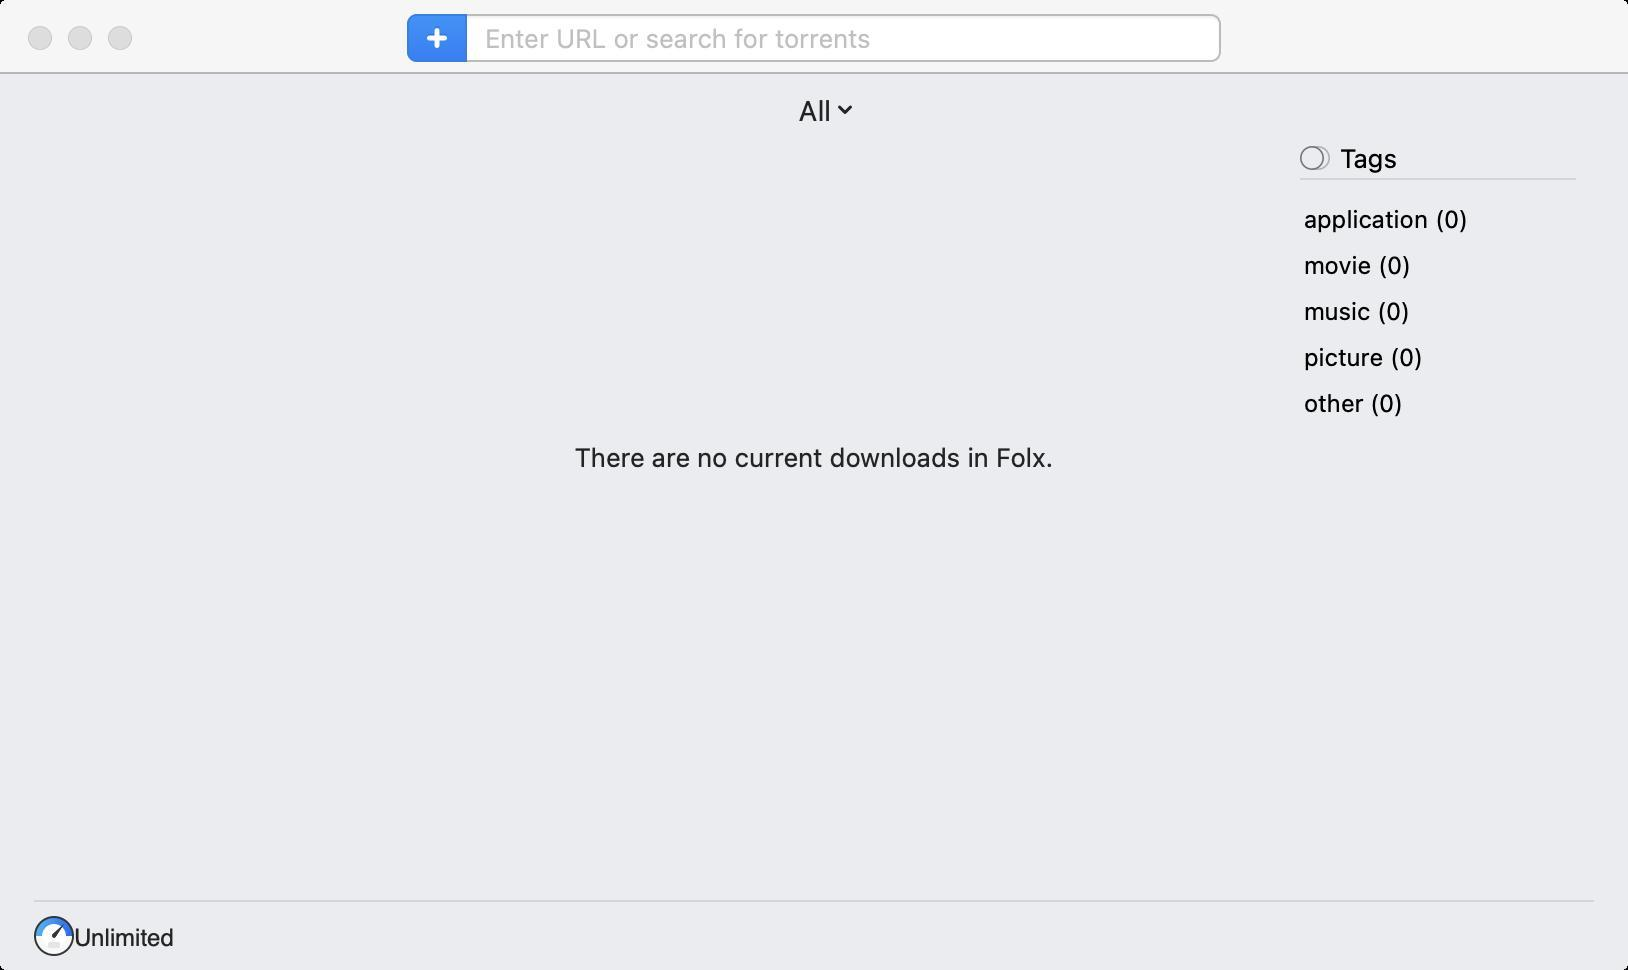
Accessibility tree:
{"name": "", "role": "AXWindow", "description": null, "role_description": "dialog", "value": null, "position": "353.00;231.00", "size": "814;485", "children": [{"name": null, "role": "AXStaticText", "description": null, "role_description": "text", "value": "There are no current downloads in Folx.", "position": "258.00;219.50", "size": "298;17", "children": []}, {"name": null, "role": "AXSplitGroup", "description": null, "role_description": "split group", "value": null, "position": "0.00;67.00", "size": "814;383", "children": [{"name": null, "role": "AXScrollArea", "description": null, "role_description": "scroll area", "value": null, "position": "0.00;67.00", "size": "640;383", "children": [{"name": null, "role": "AXOutline", "description": null, "role_description": "outline", "value": null, "position": "0.00;67.00", "size": "640;383", "children": [{"name": null, "role": "AXColumn", "description": null, "role_description": "column", "value": null, "position": "0.00;67.00", "size": "640;383", "children": []}]}]}, {"name": null, "role": "AXSplitter", "description": null, "role_description": "splitter", "value": 640.0, "position": "640.00;67.00", "size": "0;383", "children": []}, {"name": null, "role": "AXStaticText", "description": null, "role_description": "text", "value": "Tags", "position": "668.00;70.00", "size": "33;17", "children": []}, {"name": "", "role": "AXButton", "description": null, "role_description": "button", "value": null, "position": "648.00;67.00", "size": "158;22", "children": []}, {"name": null, "role": "AXImage", "description": "TagsTableIcon", "role_description": "image", "value": null, "position": "650.00;73.00", "size": "15;12", "children": []}, {"name": null, "role": "AXScrollArea", "description": null, "role_description": "scroll area", "value": null, "position": "650.00;99.00", "size": "159;341", "children": [{"name": null, "role": "AXTable", "description": null, "role_description": "table", "value": null, "position": "650.00;99.00", "size": "159;341", "children": [{"name": null, "role": "AXRow", "description": null, "role_description": "table row", "value": null, "position": "650.00;99.00", "size": "159;23", "children": [{"name": null, "role": "AXCell", "description": null, "role_description": "cell", "value": null, "position": "650.00;99.00", "size": "159;23", "children": [{"name": null, "role": "AXStaticText", "description": null, "role_description": "text", "value": "application", "position": "650.00;101.00", "size": "66;17", "children": []}, {"name": null, "role": "AXStaticText", "description": null, "role_description": "text", "value": "(0)", "position": "715.50;101.00", "size": "21;18", "children": []}]}]}, {"name": null, "role": "AXRow", "description": null, "role_description": "table row", "value": null, "position": "650.00;122.00", "size": "159;23", "children": [{"name": null, "role": "AXCell", "description": null, "role_description": "cell", "value": null, "position": "650.00;122.00", "size": "159;23", "children": [{"name": null, "role": "AXStaticText", "description": null, "role_description": "text", "value": "movie", "position": "650.00;124.00", "size": "38;17", "children": []}, {"name": null, "role": "AXStaticText", "description": null, "role_description": "text", "value": "(0)", "position": "687.00;124.00", "size": "21;18", "children": []}]}]}, {"name": null, "role": "AXRow", "description": null, "role_description": "table row", "value": null, "position": "650.00;145.00", "size": "159;23", "children": [{"name": null, "role": "AXCell", "description": null, "role_description": "cell", "value": null, "position": "650.00;145.00", "size": "159;23", "children": [{"name": null, "role": "AXStaticText", "description": null, "role_description": "text", "value": "music", "position": "650.00;147.00", "size": "38;17", "children": []}, {"name": null, "role": "AXStaticText", "description": null, "role_description": "text", "value": "(0)", "position": "686.50;147.00", "size": "21;18", "children": []}]}]}, {"name": null, "role": "AXRow", "description": null, "role_description": "table row", "value": null, "position": "650.00;168.00", "size": "159;23", "children": [{"name": null, "role": "AXCell", "description": null, "role_description": "cell", "value": null, "position": "650.00;168.00", "size": "159;23", "children": [{"name": null, "role": "AXStaticText", "description": null, "role_description": "text", "value": "picture", "position": "650.00;170.00", "size": "44;17", "children": []}, {"name": null, "role": "AXStaticText", "description": null, "role_description": "text", "value": "(0)", "position": "693.00;170.00", "size": "21;18", "children": []}]}]}, {"name": null, "role": "AXRow", "description": null, "role_description": "table row", "value": null, "position": "650.00;191.00", "size": "159;23", "children": [{"name": null, "role": "AXCell", "description": null, "role_description": "cell", "value": null, "position": "650.00;191.00", "size": "159;23", "children": [{"name": null, "role": "AXStaticText", "description": null, "role_description": "text", "value": "other", "position": "650.00;193.00", "size": "34;17", "children": []}, {"name": null, "role": "AXStaticText", "description": null, "role_description": "text", "value": "(0)", "position": "683.00;193.00", "size": "21;18", "children": []}]}]}, {"name": null, "role": "AXColumn", "description": null, "role_description": "column", "value": null, "position": "650.00;99.00", "size": "159;341", "children": []}]}]}]}, {"name": "All", "role": "AXMenuButton", "description": null, "role_description": "menu button", "value": null, "position": "391.00;44.00", "size": "41;21", "children": []}, {"name": "Unlimited", "role": "AXButton", "description": null, "role_description": "button", "value": null, "position": "17.00;458.00", "size": "78;20", "children": []}, {"name": "", "role": "AXButton", "description": null, "role_description": "button", "value": null, "position": "12.00;11.00", "size": "16;16", "children": []}, {"name": "", "role": "AXButton", "description": null, "role_description": "button", "value": null, "position": "32.00;11.00", "size": "16;16", "children": []}, {"name": "", "role": "AXButton", "description": null, "role_description": "button", "value": null, "position": "52.00;11.00", "size": "16;16", "children": []}, {"name": "", "role": "AXButton", "description": null, "role_description": "button", "value": null, "position": "203.50;7.00", "size": "30;24", "children": []}, {"name": null, "role": "AXTextField", "description": null, "role_description": "text field", "value": "", "position": "240.50;10.00", "size": "345;17", "children": []}]}